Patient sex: M
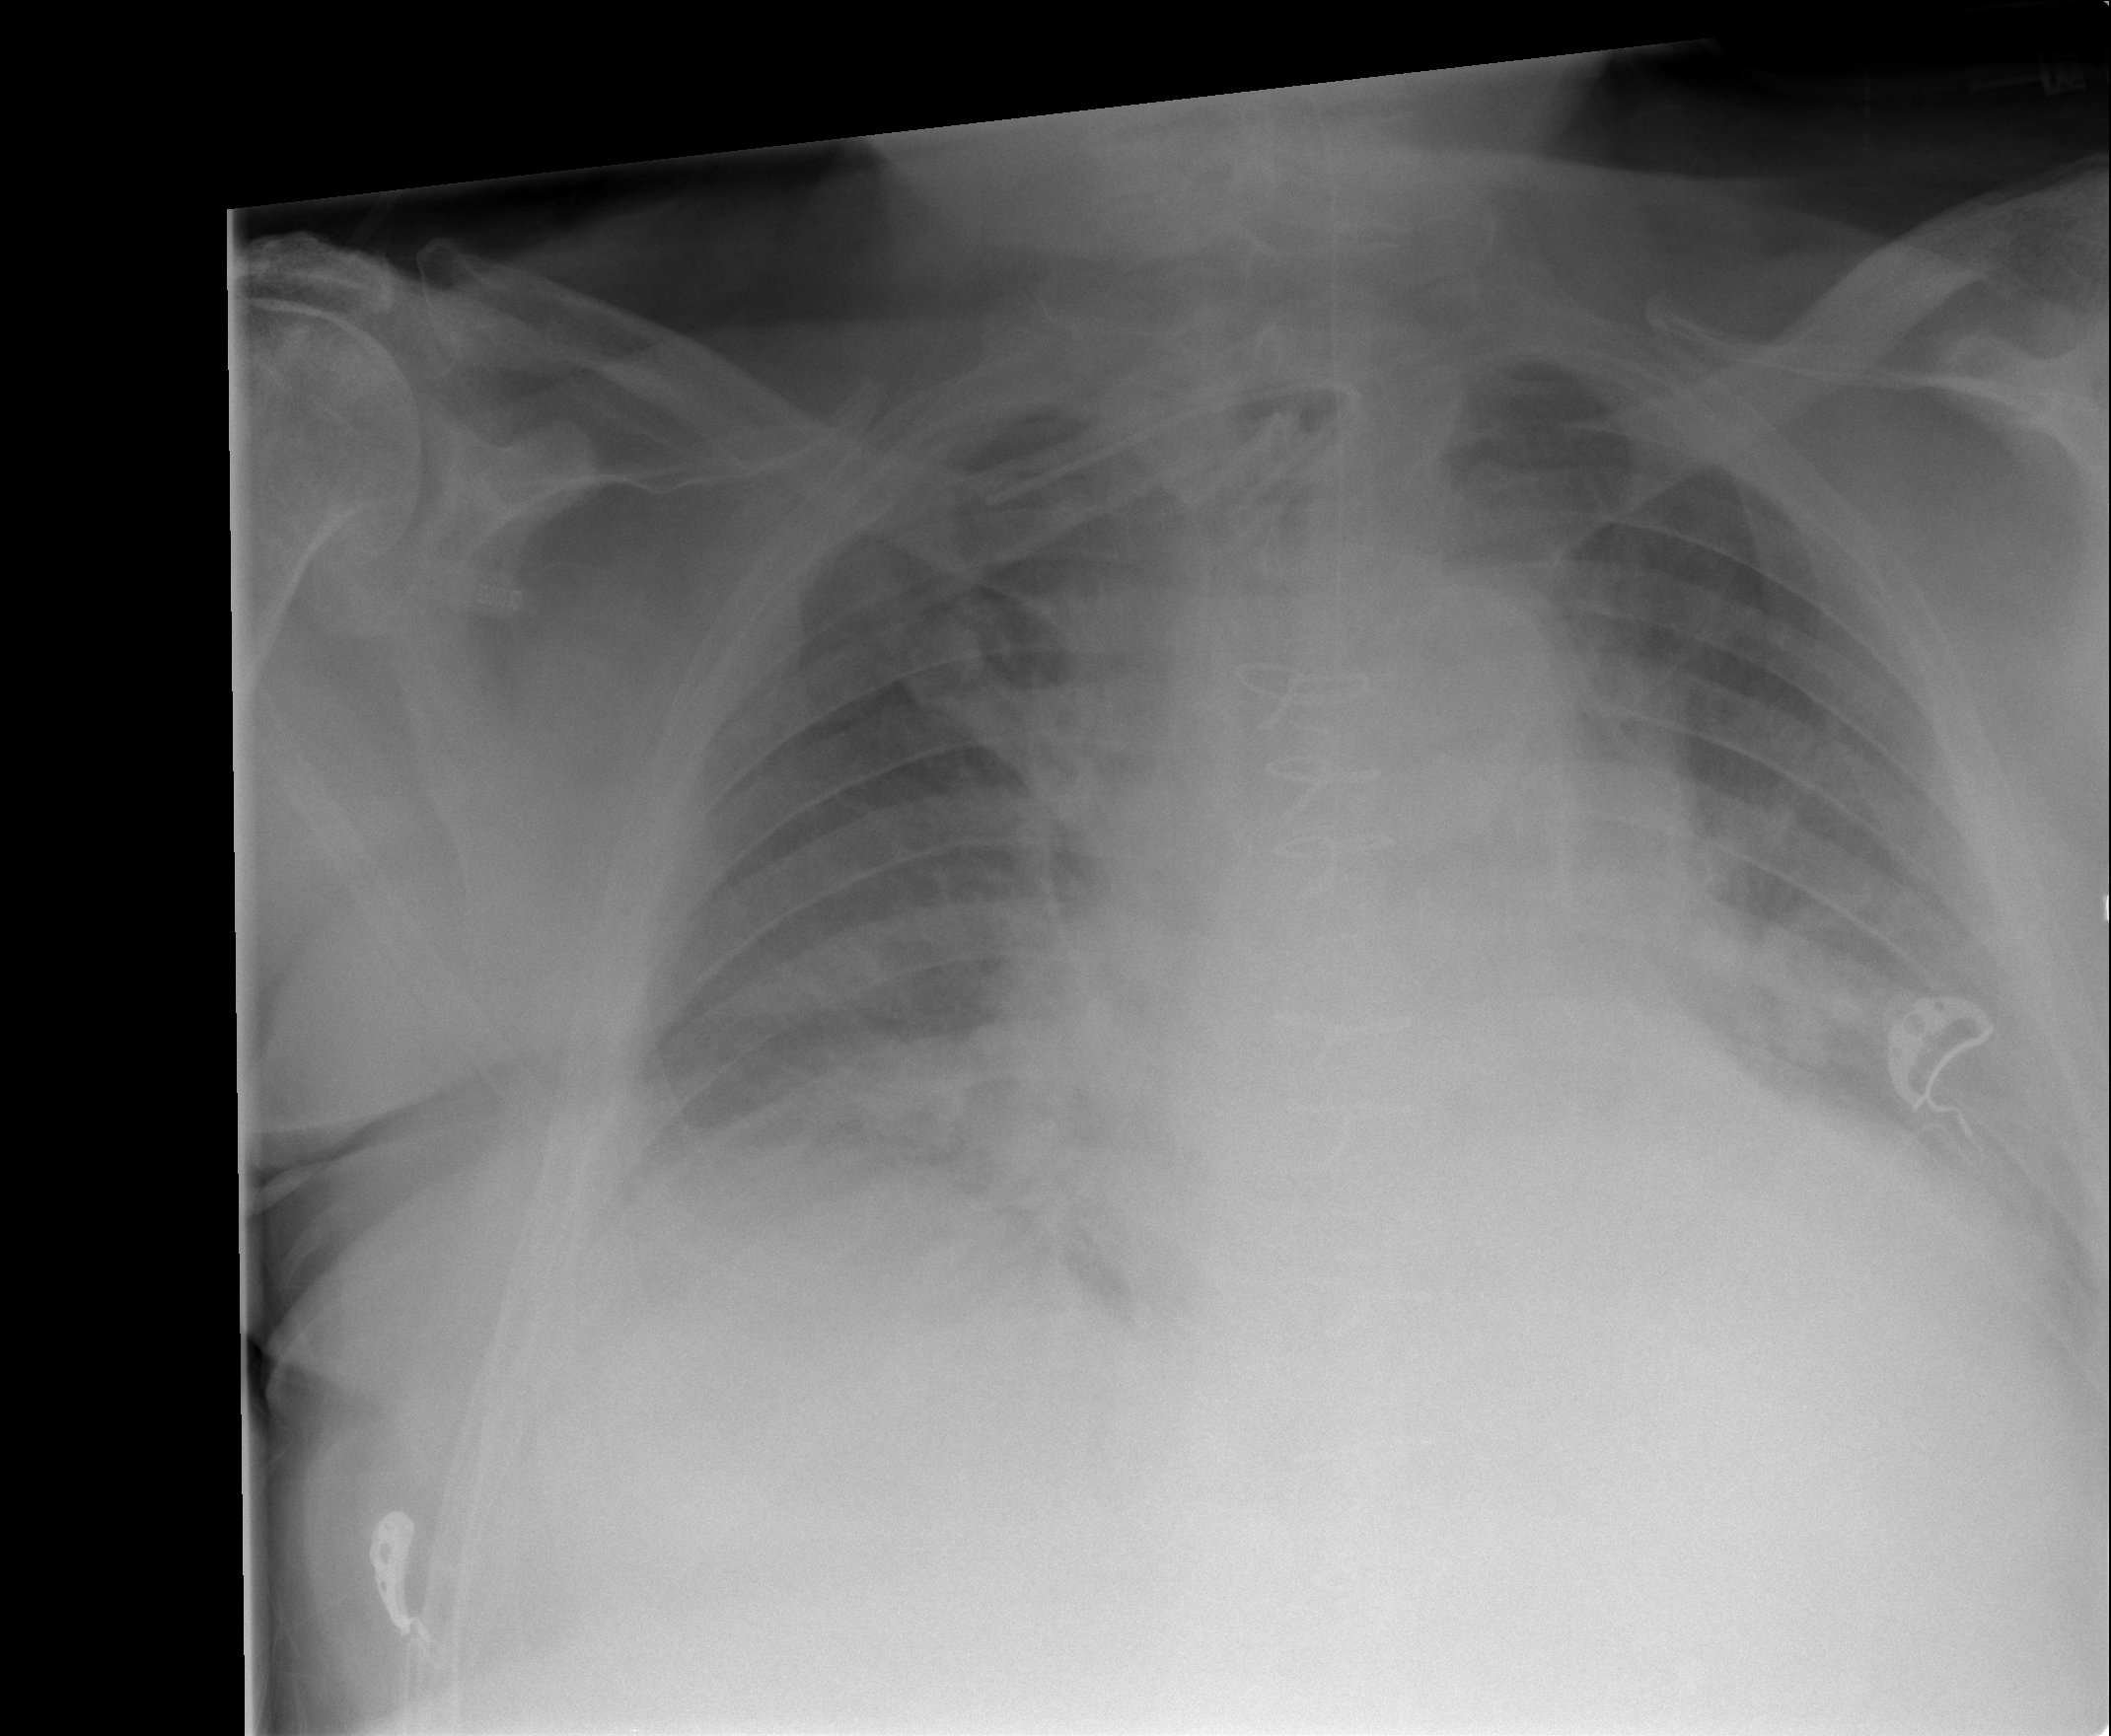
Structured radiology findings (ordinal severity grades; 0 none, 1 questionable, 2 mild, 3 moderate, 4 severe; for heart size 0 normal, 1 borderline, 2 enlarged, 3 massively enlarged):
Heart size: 2
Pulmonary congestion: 2
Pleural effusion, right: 2
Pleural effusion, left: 3
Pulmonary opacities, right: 1
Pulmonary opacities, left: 1
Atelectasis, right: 2
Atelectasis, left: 2